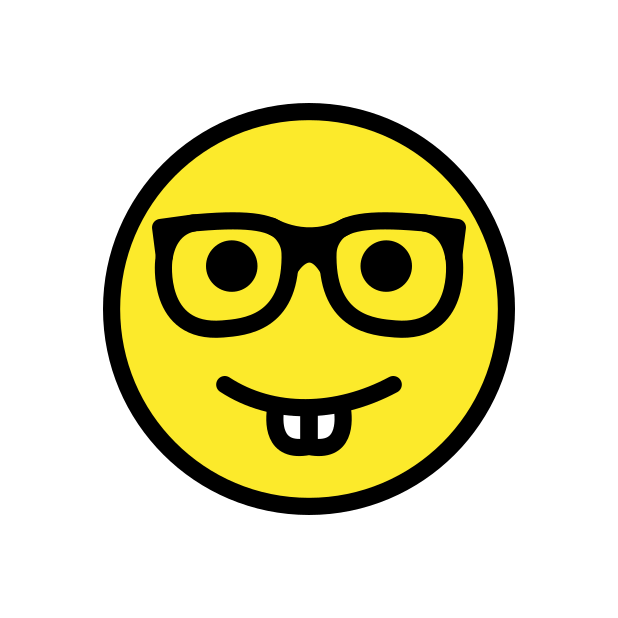
Emoji: 🤓
Name: nerd face
Unicode: 0x1f913